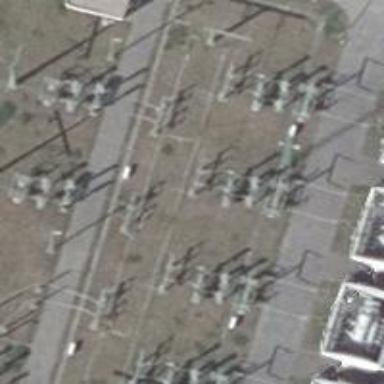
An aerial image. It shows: Transformer on power line.